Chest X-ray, AP view. Patient: 39 years old, sex M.
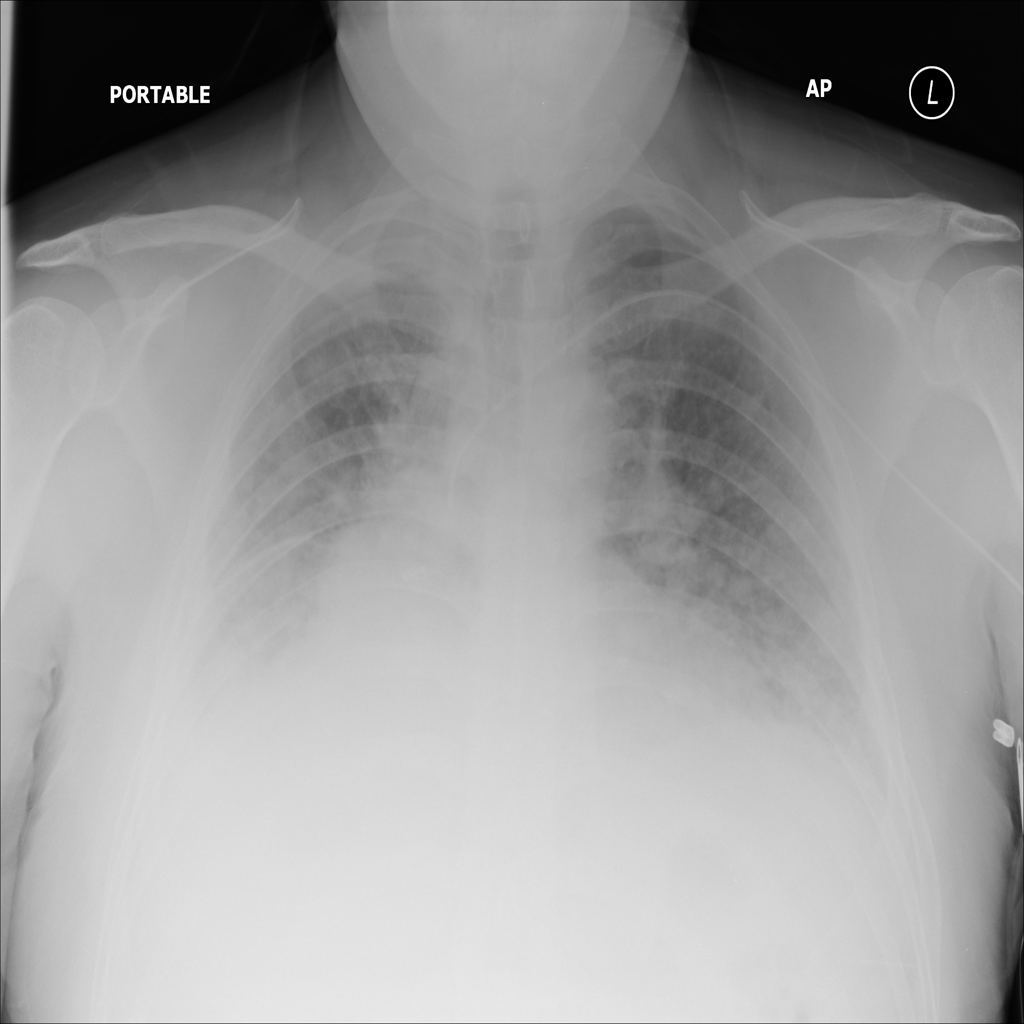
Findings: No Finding